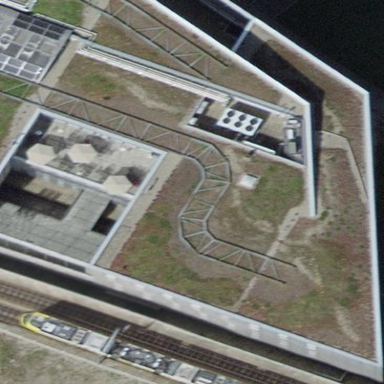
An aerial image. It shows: Office building.